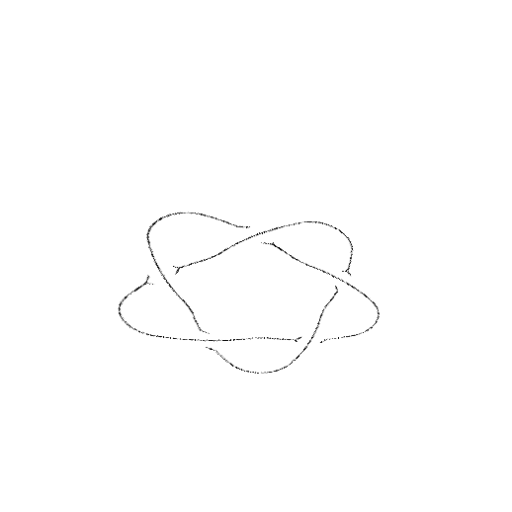
Crossing number: 5